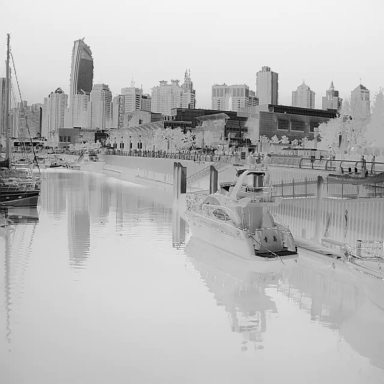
There are three canoes in the infrared image.